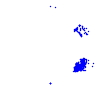
Particle: electron